Field crop: maize
Growth stage: 2
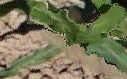
Species: maize